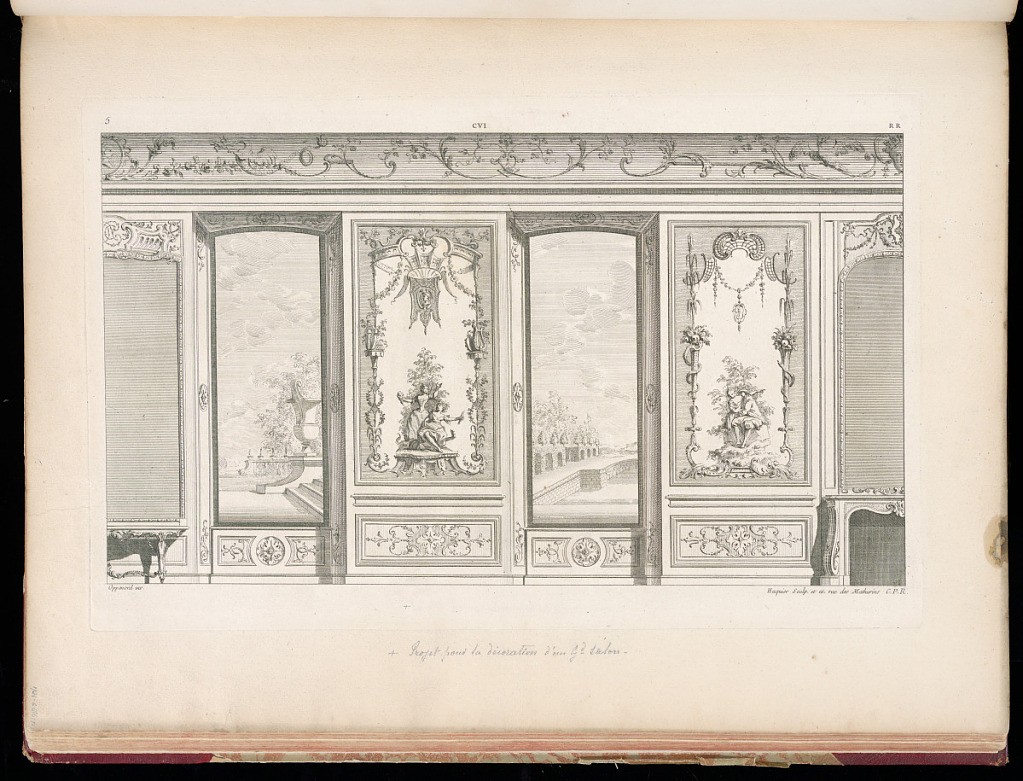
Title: Elevation of an Apartment Interior
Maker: Gilles-Marie Oppenord, French, 1672–1742
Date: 1749-1761
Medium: Etching and engraving on laid paper
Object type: Bound print
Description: Elevation of an apartment interior with alternating mirrors, windows into a garden, and pastoral panel paintings. There is a band of grotesque ornamentation, of dragons and scrolling leaves, at the top. The plate is signed and numbered.